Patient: sex F, age 60
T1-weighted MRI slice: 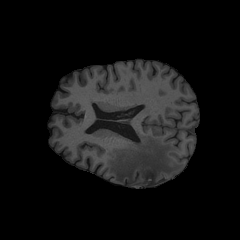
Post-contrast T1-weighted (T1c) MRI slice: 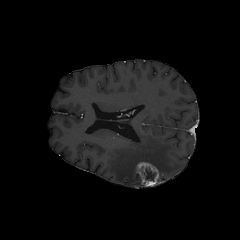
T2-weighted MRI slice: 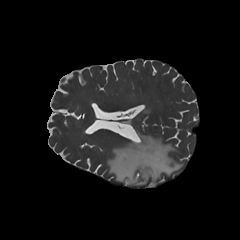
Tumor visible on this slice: yes
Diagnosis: Glioblastoma, IDH-wildtype
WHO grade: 4